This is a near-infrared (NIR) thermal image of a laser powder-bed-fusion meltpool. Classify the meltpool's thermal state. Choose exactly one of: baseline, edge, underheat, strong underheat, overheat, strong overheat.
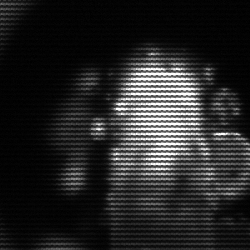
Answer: strong underheat